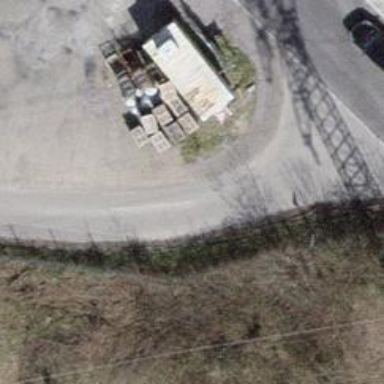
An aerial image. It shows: Emergency access point on the road.